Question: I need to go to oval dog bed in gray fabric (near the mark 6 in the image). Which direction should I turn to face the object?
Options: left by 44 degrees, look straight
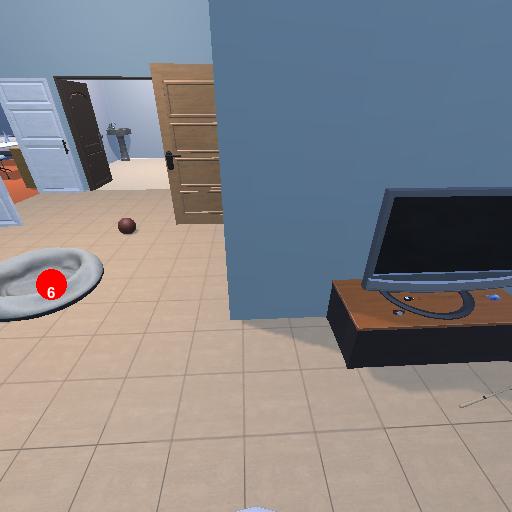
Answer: left by 44 degrees